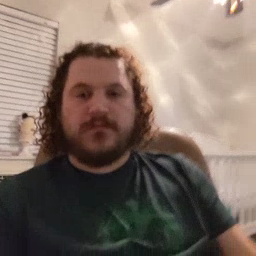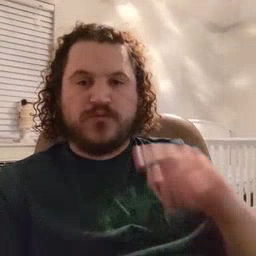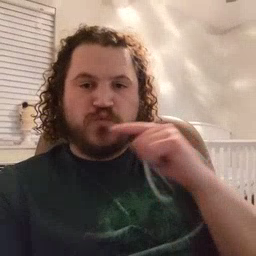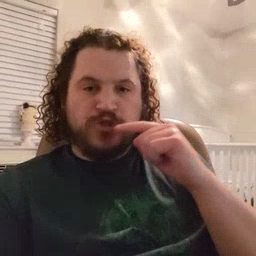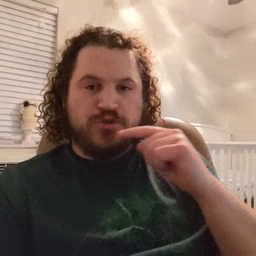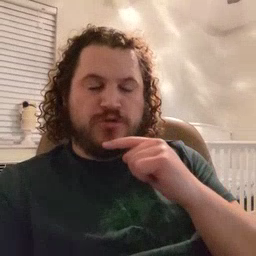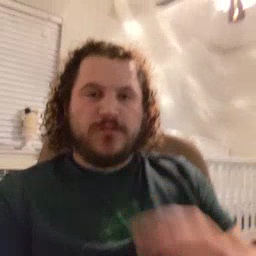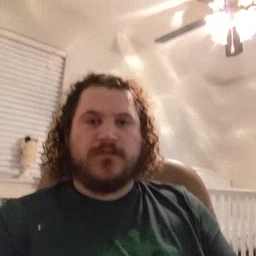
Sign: toothbrush